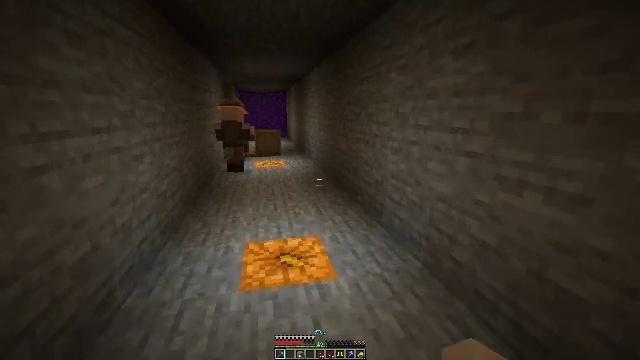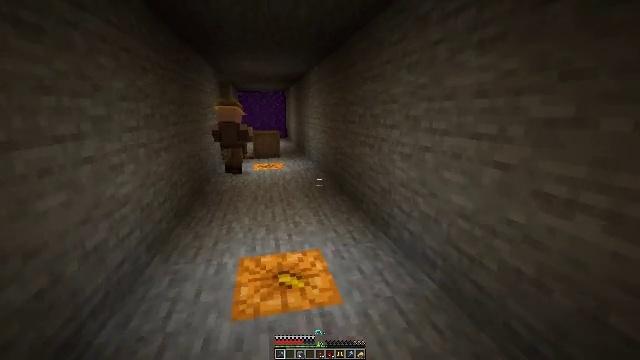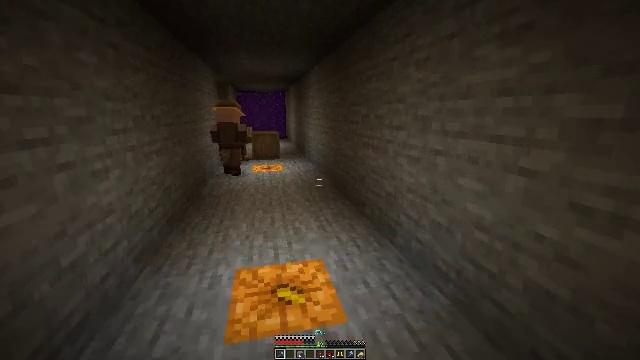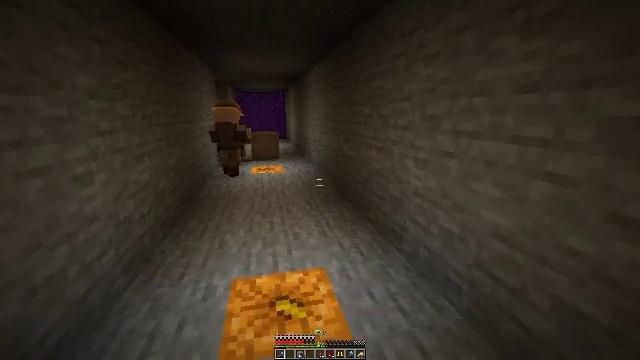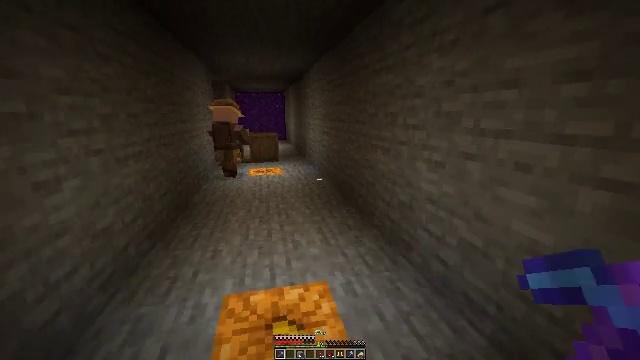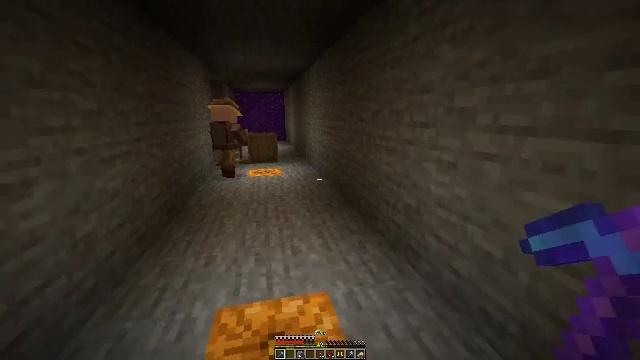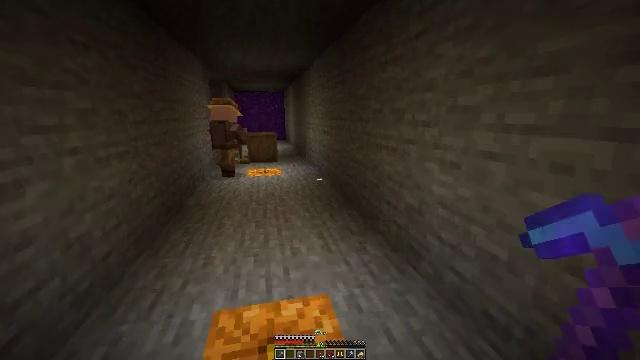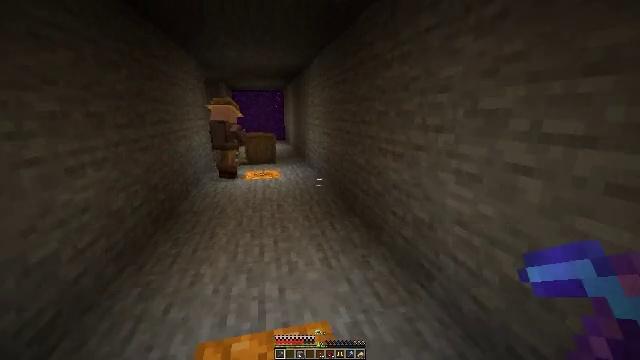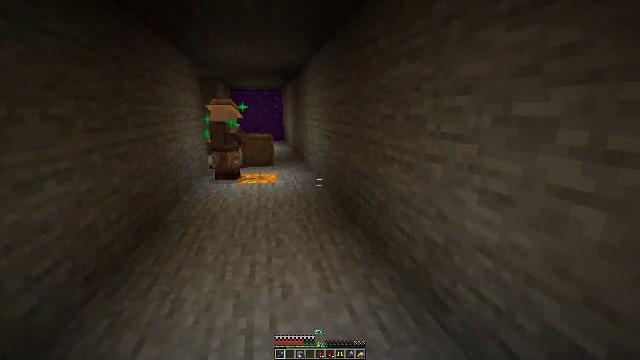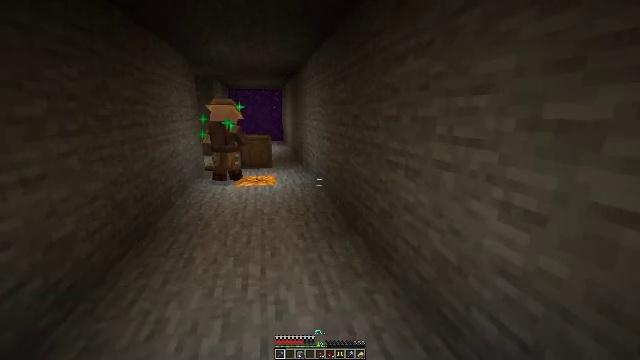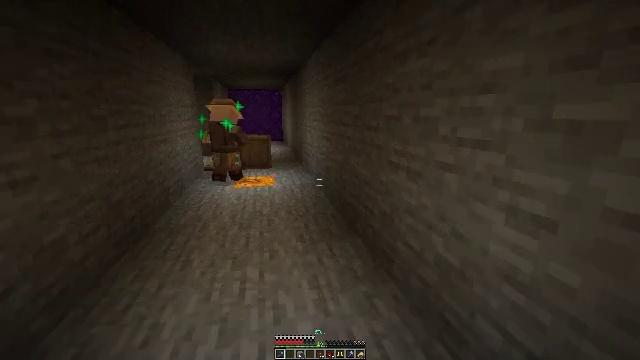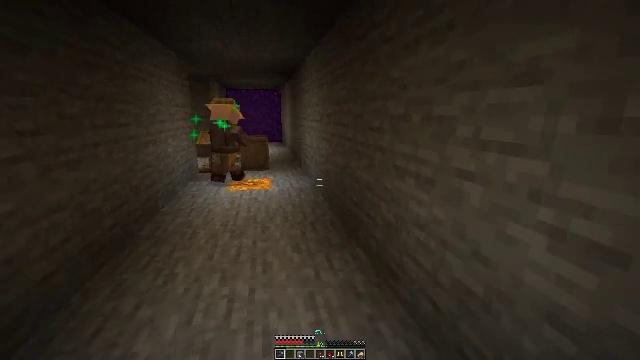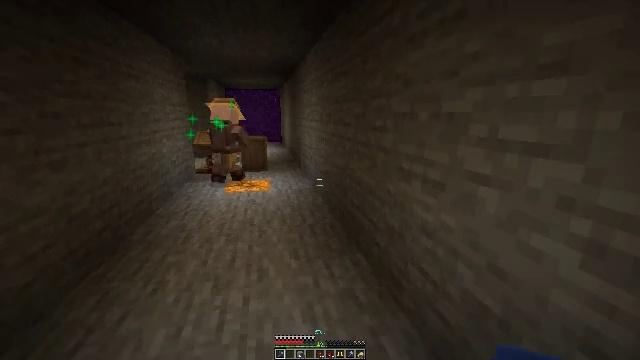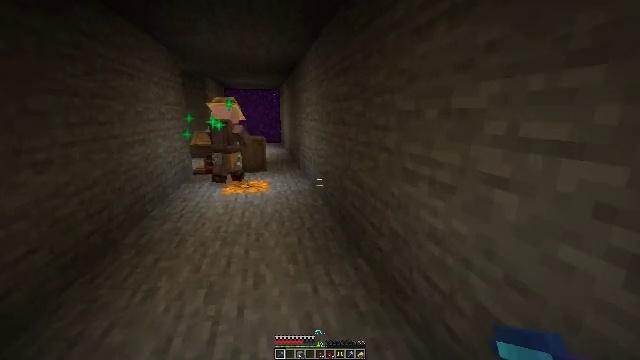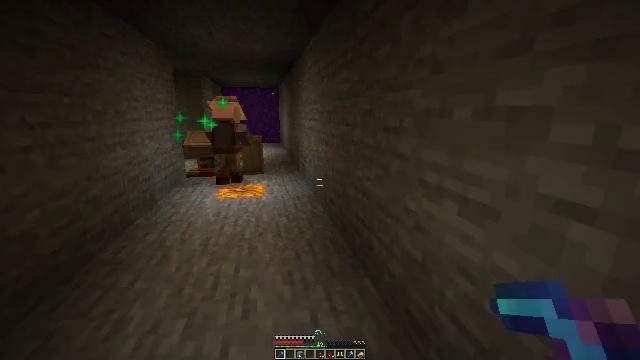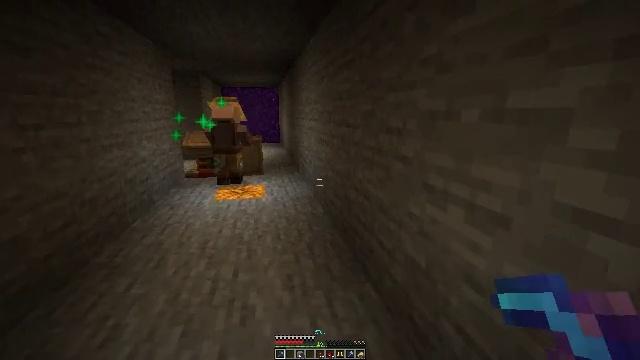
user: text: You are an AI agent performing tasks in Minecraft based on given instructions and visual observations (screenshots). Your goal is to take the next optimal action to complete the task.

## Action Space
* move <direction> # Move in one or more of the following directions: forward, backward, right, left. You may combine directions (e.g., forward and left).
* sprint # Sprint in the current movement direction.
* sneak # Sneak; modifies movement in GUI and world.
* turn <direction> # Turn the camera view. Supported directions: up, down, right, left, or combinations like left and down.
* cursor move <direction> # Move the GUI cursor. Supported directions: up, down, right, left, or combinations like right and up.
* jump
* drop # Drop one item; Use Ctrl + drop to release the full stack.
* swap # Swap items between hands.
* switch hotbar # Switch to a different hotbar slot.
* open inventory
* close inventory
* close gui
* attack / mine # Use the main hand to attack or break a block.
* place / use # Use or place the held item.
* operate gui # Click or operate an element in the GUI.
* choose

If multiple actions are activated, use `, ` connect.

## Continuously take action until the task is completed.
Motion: motion action
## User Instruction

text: Smash the barrel to get its contents.
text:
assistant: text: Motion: move forward, switch to hotbar 1
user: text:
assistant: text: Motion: move forward
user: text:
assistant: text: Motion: move forward
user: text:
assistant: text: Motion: move forward
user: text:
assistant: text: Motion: move forward
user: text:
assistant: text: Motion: move forward
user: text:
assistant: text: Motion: move forward
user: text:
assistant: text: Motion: move forward
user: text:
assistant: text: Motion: move forward
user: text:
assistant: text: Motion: move forward
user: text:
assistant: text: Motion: move forward
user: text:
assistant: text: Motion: move forward
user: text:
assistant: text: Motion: move forward
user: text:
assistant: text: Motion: move forward
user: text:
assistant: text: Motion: move forward
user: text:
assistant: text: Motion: move forward
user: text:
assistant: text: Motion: move forward, turn left
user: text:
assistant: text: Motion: move forward, turn left and down
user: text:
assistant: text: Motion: move forward, turn left
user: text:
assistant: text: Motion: move forward, turn left
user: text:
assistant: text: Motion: move forward, turn left and up
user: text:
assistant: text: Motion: move forward, turn left
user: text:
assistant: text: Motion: move forward, turn left
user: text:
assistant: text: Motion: move forward
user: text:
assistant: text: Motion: move forward
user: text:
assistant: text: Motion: move forward
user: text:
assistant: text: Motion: move forward
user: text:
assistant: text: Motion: move forward
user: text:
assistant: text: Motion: move forward
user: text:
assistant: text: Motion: move forward, turn right and down